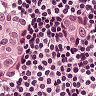
Metastatic tissue present: yes